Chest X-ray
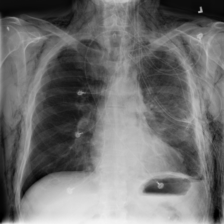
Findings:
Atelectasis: negative
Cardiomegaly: negative
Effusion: negative
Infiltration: negative
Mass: negative
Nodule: negative
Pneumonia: negative
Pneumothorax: negative
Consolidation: negative
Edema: negative
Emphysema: positive
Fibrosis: negative
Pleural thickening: negative
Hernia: negative